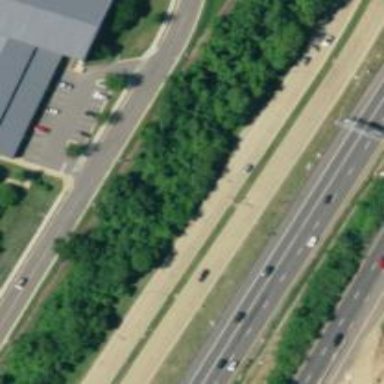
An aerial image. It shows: Primary highway that functions as expressway.